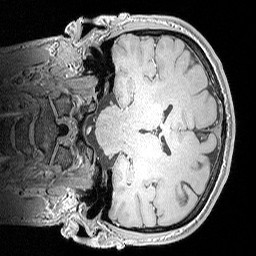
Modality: MP2RAGE
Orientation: coronal
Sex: male
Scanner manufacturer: siemens
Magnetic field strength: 3 T
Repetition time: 5 s
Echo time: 0.00292 s